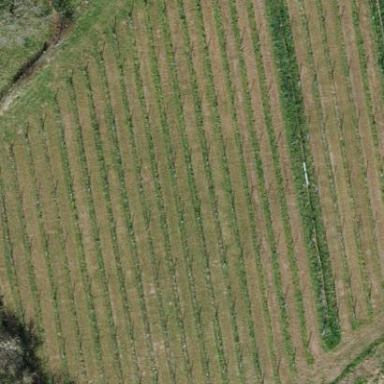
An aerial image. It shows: Vineyard growing grapes.